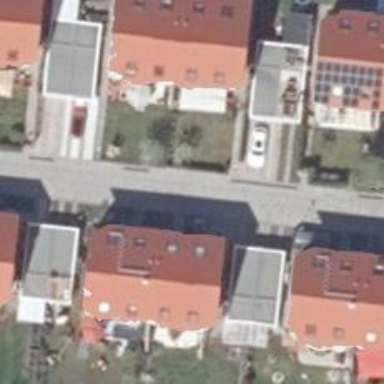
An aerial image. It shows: Living street.